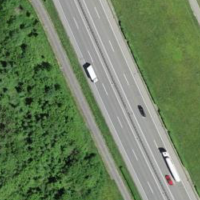
EUNIS habitat code: 57
Species observed at this site:
Milvus milvus
Buteo buteo
Ciconia ciconia